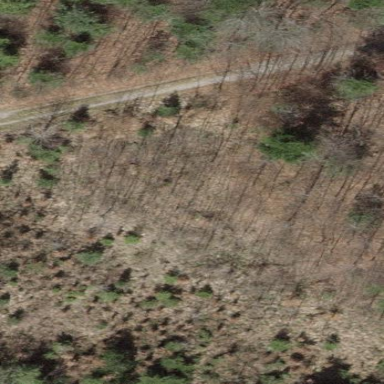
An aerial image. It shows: Patch of scrub vegetation.